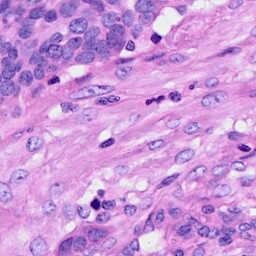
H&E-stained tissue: Ovarian